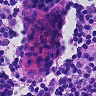
Metastatic tissue present: no